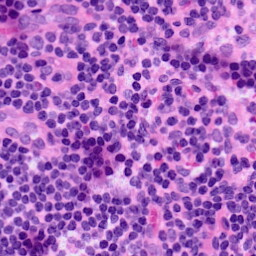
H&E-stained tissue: LymphNode